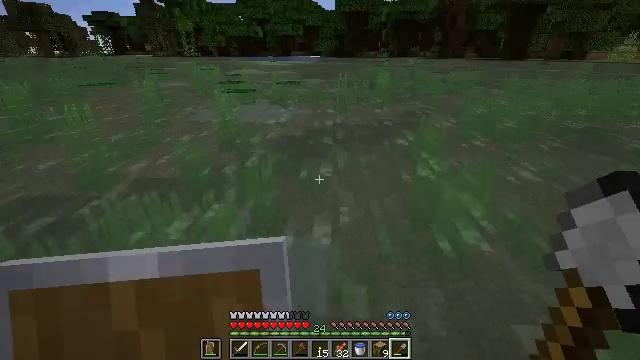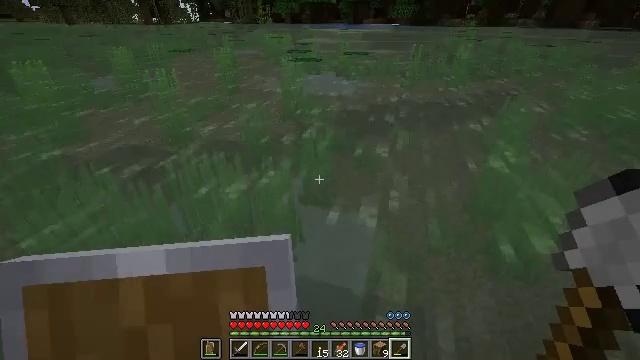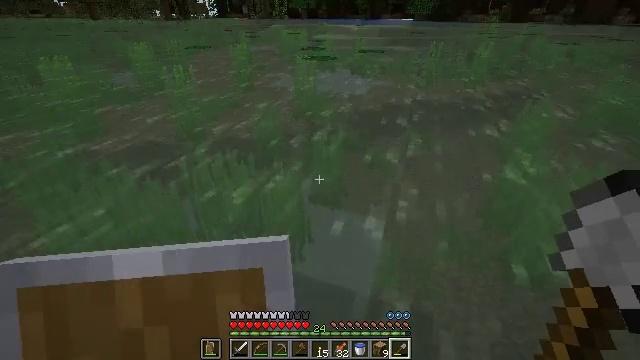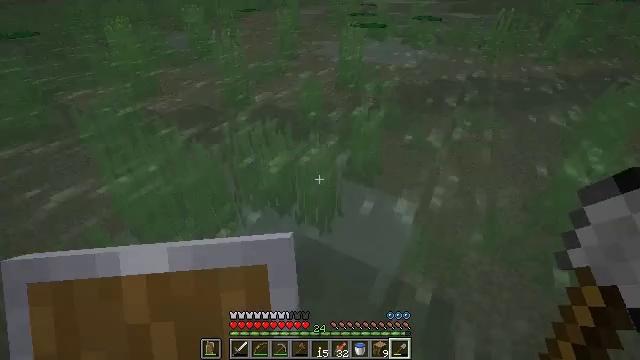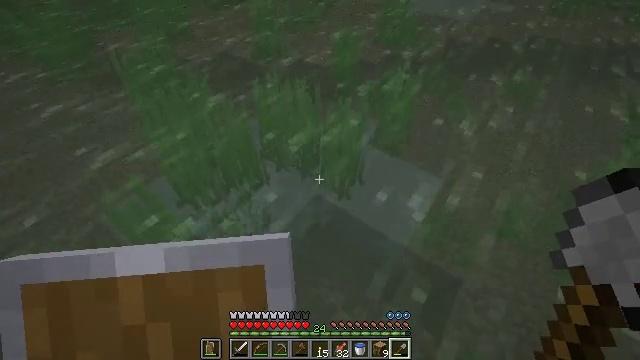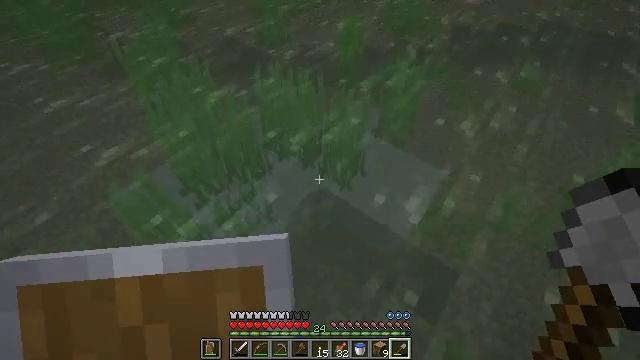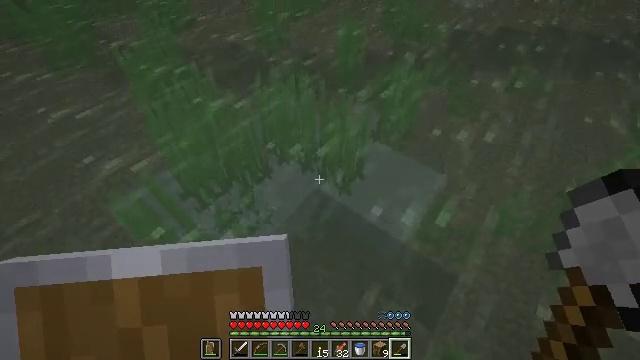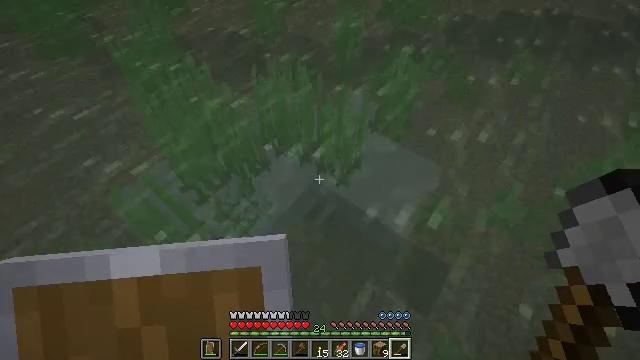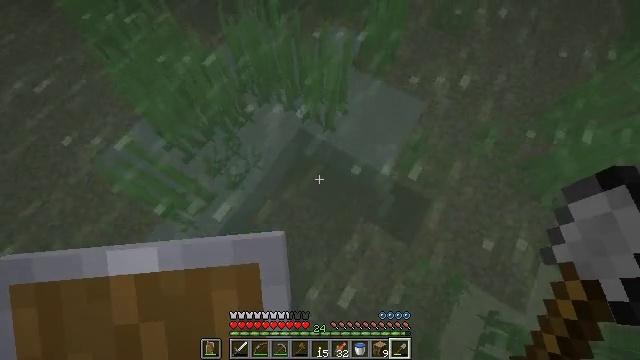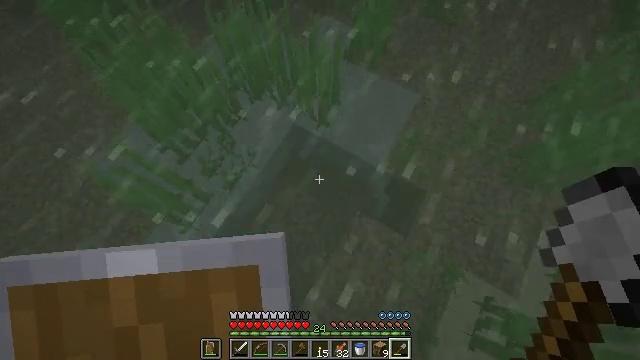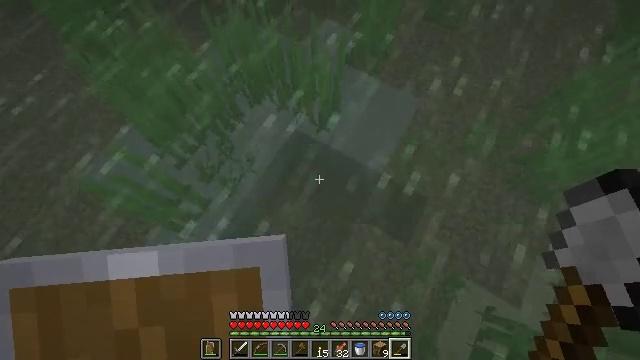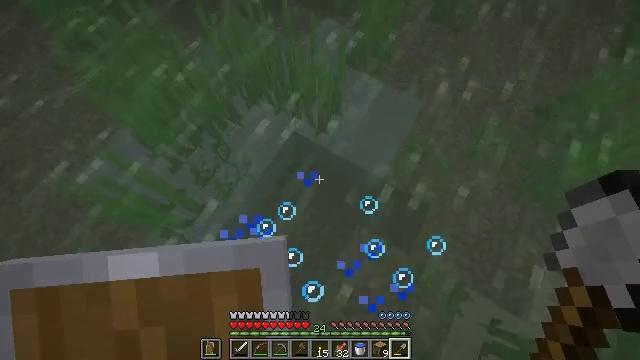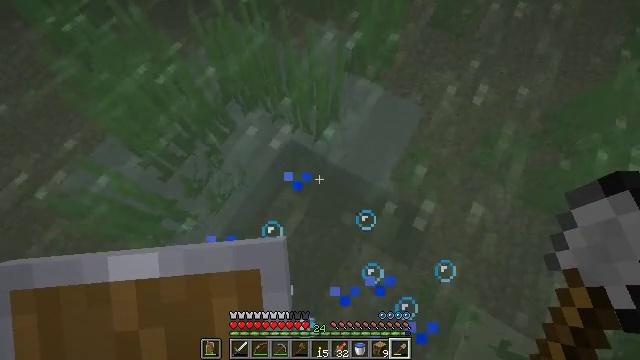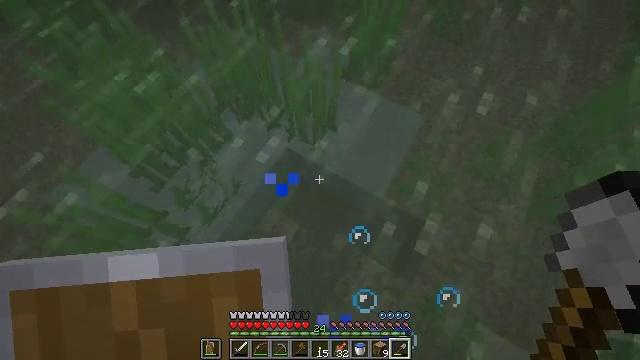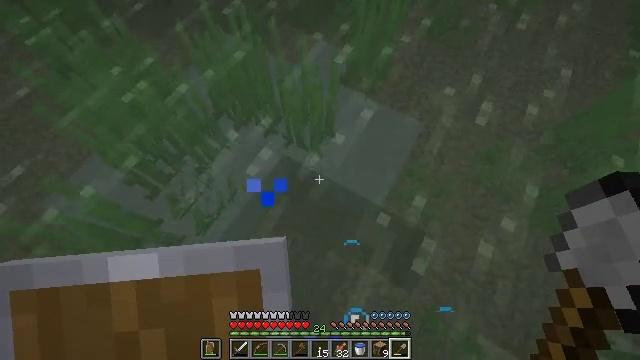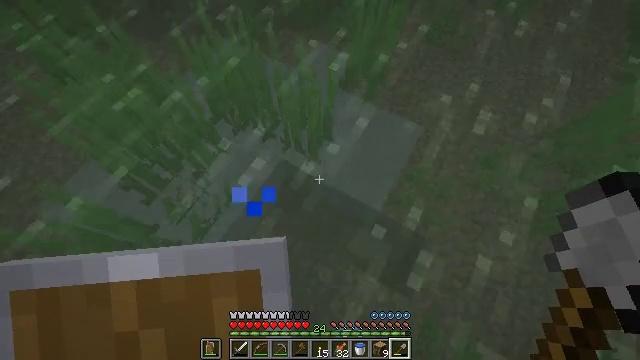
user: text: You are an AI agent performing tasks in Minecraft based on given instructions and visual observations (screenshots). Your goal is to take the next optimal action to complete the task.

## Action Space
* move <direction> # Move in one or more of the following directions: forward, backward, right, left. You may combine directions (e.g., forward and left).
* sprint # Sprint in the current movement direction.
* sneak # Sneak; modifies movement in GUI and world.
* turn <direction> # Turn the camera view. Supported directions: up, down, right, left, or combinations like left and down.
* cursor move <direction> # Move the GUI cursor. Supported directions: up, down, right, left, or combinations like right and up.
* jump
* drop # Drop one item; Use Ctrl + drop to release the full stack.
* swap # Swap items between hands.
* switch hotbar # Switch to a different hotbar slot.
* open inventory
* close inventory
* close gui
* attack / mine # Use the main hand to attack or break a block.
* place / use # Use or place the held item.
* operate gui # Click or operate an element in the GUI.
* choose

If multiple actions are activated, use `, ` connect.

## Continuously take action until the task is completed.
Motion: motion action
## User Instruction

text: Break the clay block to collect it.
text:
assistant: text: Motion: move forward, turn left and down, jump
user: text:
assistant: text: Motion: move forward, turn left, jump
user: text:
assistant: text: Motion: move forward, turn left and down, jump
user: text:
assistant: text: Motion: move forward, turn left and down, jump
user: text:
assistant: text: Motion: move forward, turn left and down, jump
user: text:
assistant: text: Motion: move forward, jump
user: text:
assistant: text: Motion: move forward, turn down, jump
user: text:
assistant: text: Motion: move forward, turn right and down, jump
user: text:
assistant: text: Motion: move forward, turn right and down, jump
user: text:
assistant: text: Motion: move forward and move right, jump
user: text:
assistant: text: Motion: move forward and move right, jump
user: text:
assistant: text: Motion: move forward and move right, turn up, jump
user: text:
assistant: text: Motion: move forward and move right, turn up, jump
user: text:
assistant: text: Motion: move forward and move right, jump
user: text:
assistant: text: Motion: move forward and move right, jump
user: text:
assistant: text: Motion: move forward and move right, jump
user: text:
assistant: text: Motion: move forward and move right, jump
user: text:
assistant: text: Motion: move forward and move right, jump
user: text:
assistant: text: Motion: move forward and move right, jump
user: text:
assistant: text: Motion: move forward and move right, turn left, jump
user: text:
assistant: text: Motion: move forward and move right, turn left and down, jump
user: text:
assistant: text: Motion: move forward and move right, turn left and down, jump
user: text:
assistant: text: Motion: move forward, turn left, jump
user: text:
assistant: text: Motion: move forward, jump
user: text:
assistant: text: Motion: jump
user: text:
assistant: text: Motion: turn left, jump
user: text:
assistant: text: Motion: turn left and up, jump
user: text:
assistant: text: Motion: turn left and up, jump
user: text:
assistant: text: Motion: turn left and up, jump
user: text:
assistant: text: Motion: turn left and up, jump